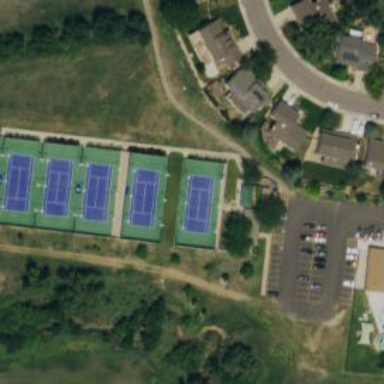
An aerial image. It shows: Tennis court on pitch.